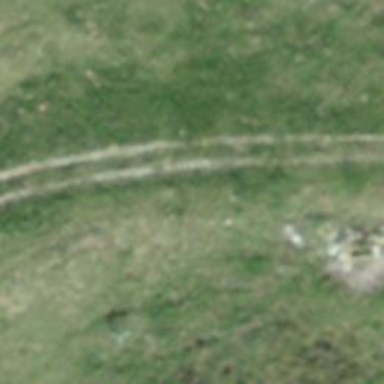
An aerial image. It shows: Track with grade 3 tracktype.